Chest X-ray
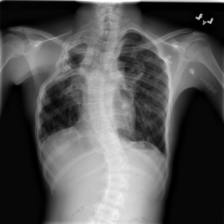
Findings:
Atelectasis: negative
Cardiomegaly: negative
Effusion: negative
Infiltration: negative
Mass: negative
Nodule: negative
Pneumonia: negative
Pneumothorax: negative
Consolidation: negative
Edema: negative
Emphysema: negative
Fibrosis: negative
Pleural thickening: negative
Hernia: negative